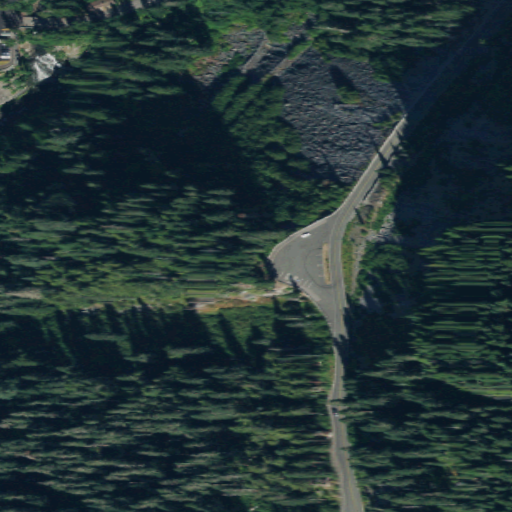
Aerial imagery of cliff(s) in Washington named Inspiration Point containing evergreen forest, medium intensity development, low intensity development, and open development